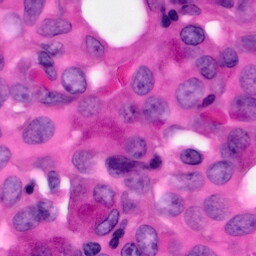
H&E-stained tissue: Pancreatic